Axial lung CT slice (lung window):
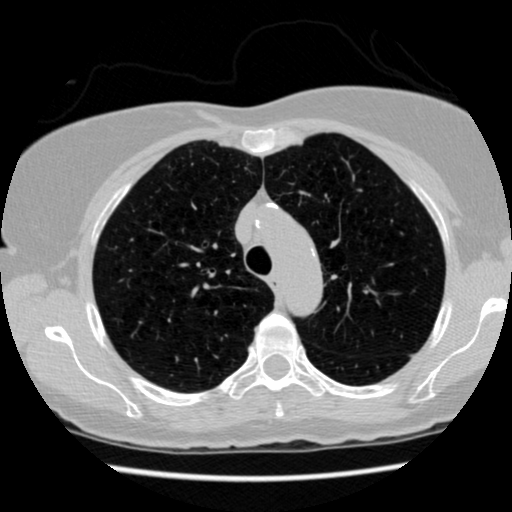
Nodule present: no